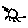
Label: sun